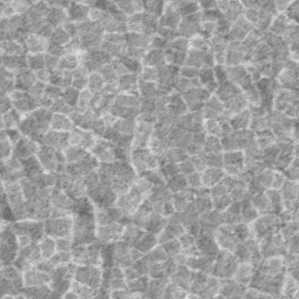
Label: frost